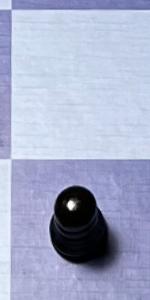
Label: Pawn_Black